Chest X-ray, PA view. Patient: 73 years old, sex M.
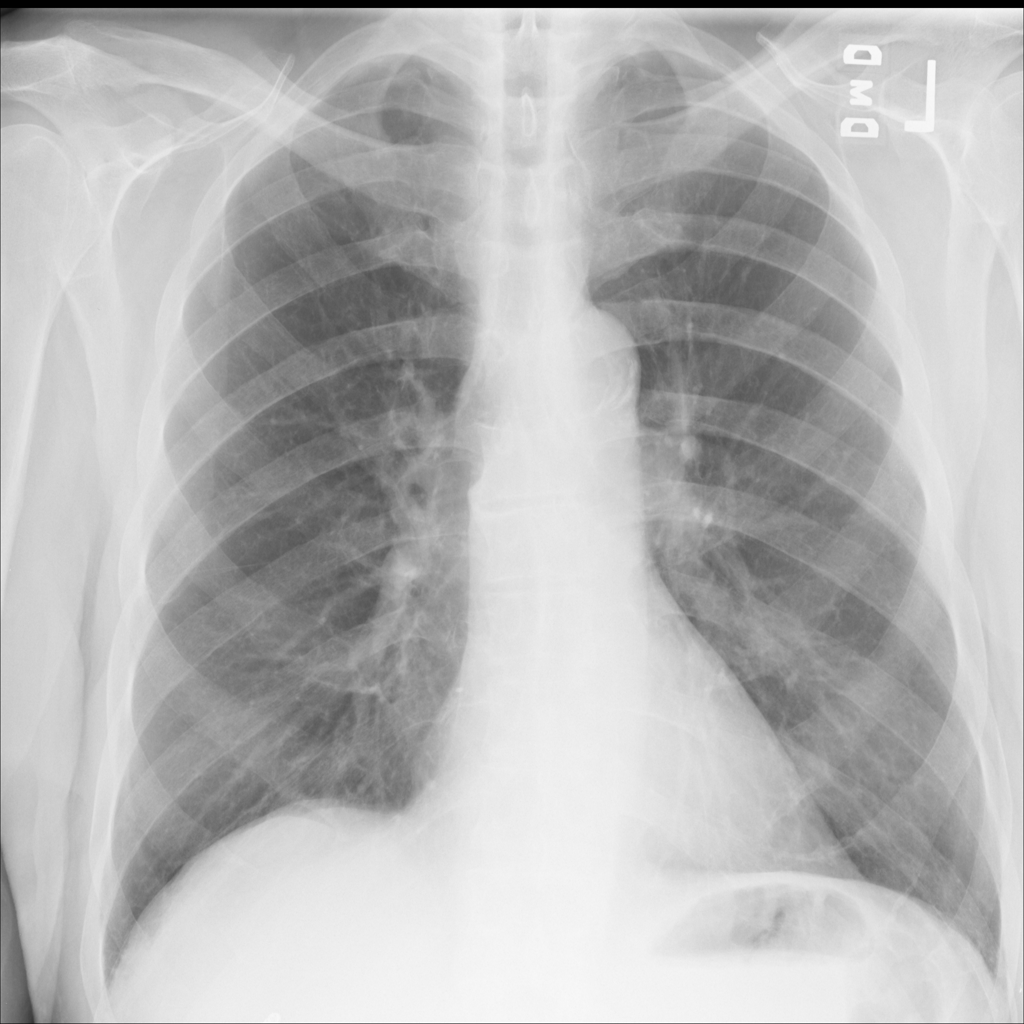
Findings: No Finding